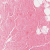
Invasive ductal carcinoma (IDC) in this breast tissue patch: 0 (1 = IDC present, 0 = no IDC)